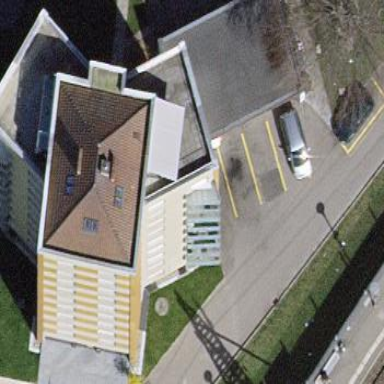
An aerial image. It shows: Flat-roofed building with gray-colored roof.